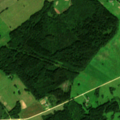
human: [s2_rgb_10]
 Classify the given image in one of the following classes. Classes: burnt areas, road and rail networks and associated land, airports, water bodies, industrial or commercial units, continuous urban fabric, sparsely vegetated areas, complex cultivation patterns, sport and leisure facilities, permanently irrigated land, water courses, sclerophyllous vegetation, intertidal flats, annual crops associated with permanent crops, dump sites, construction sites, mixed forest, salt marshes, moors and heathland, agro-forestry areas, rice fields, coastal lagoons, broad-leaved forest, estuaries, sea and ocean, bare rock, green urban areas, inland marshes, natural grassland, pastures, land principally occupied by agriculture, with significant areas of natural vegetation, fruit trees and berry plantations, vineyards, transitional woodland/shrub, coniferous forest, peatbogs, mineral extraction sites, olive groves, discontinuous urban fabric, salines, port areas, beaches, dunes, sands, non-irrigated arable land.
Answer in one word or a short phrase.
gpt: non-irrigated arable land, pastures, land principally occupied by agriculture, with significant areas of natural vegetation, mixed forest, transitional woodland/shrub